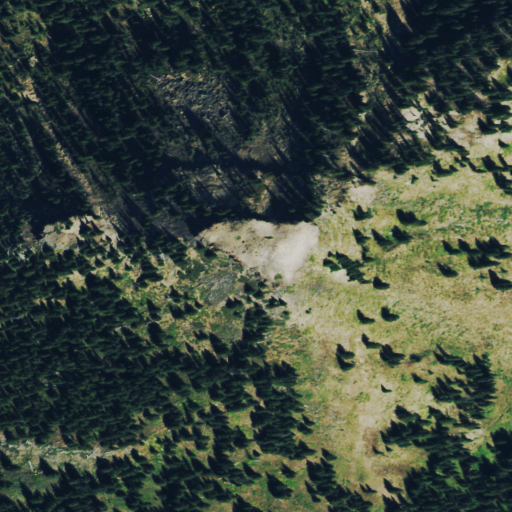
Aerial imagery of mountain in Colorado named Pagoda Peak containing evergreen forest and shrub